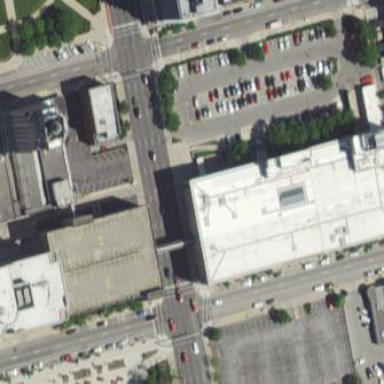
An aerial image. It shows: Public building.